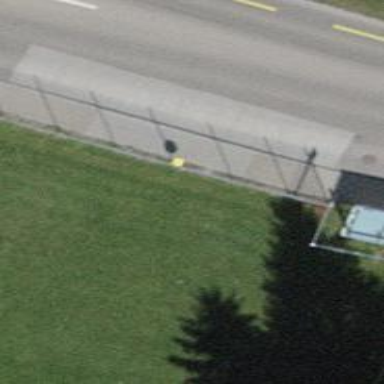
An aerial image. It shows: Bus stop with platform for public transport.